Question: I have followed the answer here:
<URL>
But wasn't able to update my driver. I get the following error in Windows:

I am on Windows 7. My Nexus 5 is recognized just fine by ADB. Also my SDK is updated completely, all the way to Android 4.4W.
What's going on here?
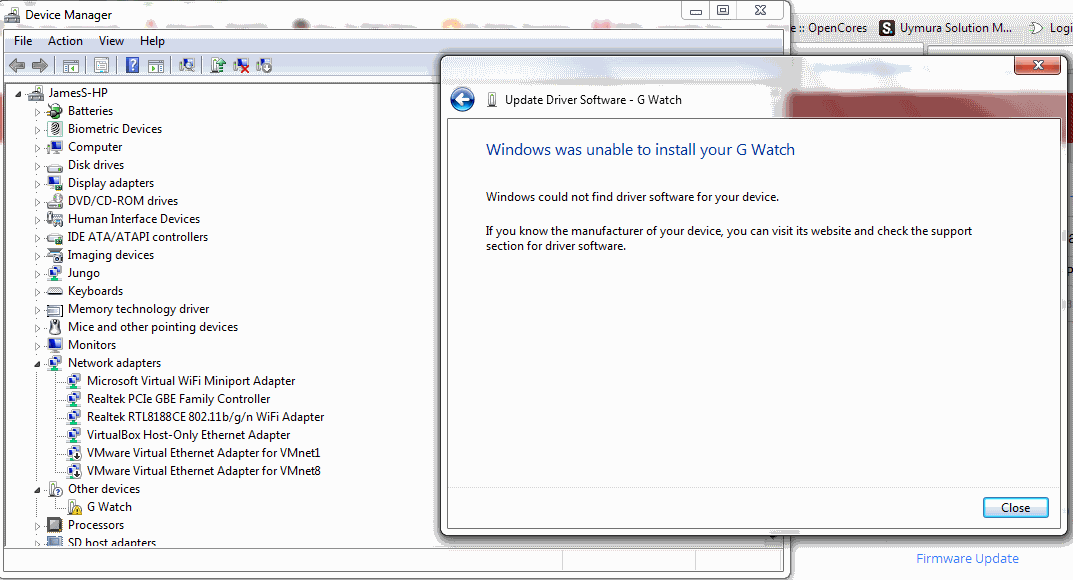
Answer: It turns out the answer to my question was given by this answer:
<URL>
I'll copy and paste in case it gets deleted:
On Win 7, the way I found is to make a copy of "...\sdk\extras\google\usb_driver" on desktop or elsewhere, then edit file "android_winusb.inf" to add Gear Live description :
First open Device Manager and right click "Gear Live" in "Other devices" and choose Properties. In "Details" folder, choose "material identification numbers" and copy the second one (My os is in french, so i try to translate names correctly...). The number to copy must look like (or be): "USB\VID_18D1&PID_D002"
Then edit "android_winusb.inf" (the one in the folder previously copied, in case of...) and add under "[Google.NTx86]", at the end, these lines :
'''
;Gear Live
%SingleAdbInterface% = USB_Install, USB\VID_18D1&PID_D002
%CompositeAdbInterface% = USB_Install, USB\VID_18D1&PID_D002&MI_01
'''
Be careful to change "USB\VID_18D1&PID_D002" with your material number if needed (but let "&MI_01" on second line.
Make the same under [Google.NTamd64].
Now you can go back to "device manager", right click on "Gear Live", choose "Update driver software" then "Browse my computer..." and choose the folder where you just edit "android_winusb.inf".
Turns out about a year ago I had to do something very similar for Google Glass (which, as you'll see, should now be in that usb_driver file by default). Should have remembered. Or rather, Google should see this stuff coming =)